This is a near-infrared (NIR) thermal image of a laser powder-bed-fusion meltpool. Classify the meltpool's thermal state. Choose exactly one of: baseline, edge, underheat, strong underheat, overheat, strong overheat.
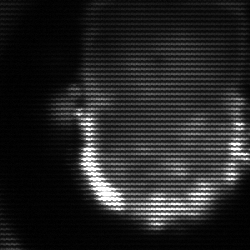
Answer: baseline